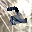
Label: 2